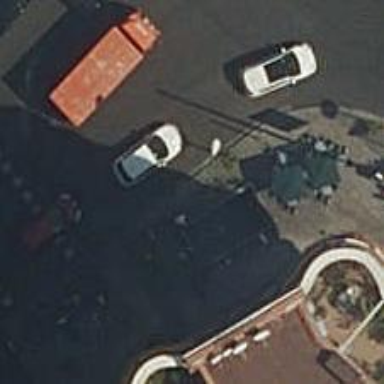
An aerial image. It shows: Subway entrance.